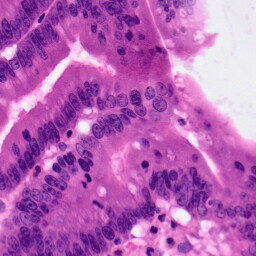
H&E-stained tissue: Pancreatic